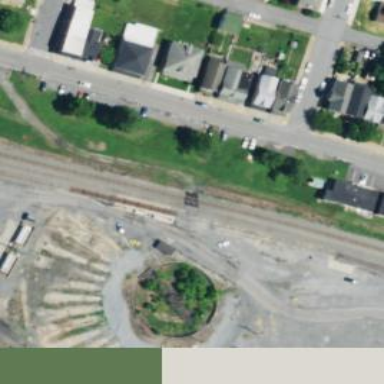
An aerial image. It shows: Railway siding for service.